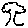
Label: tree